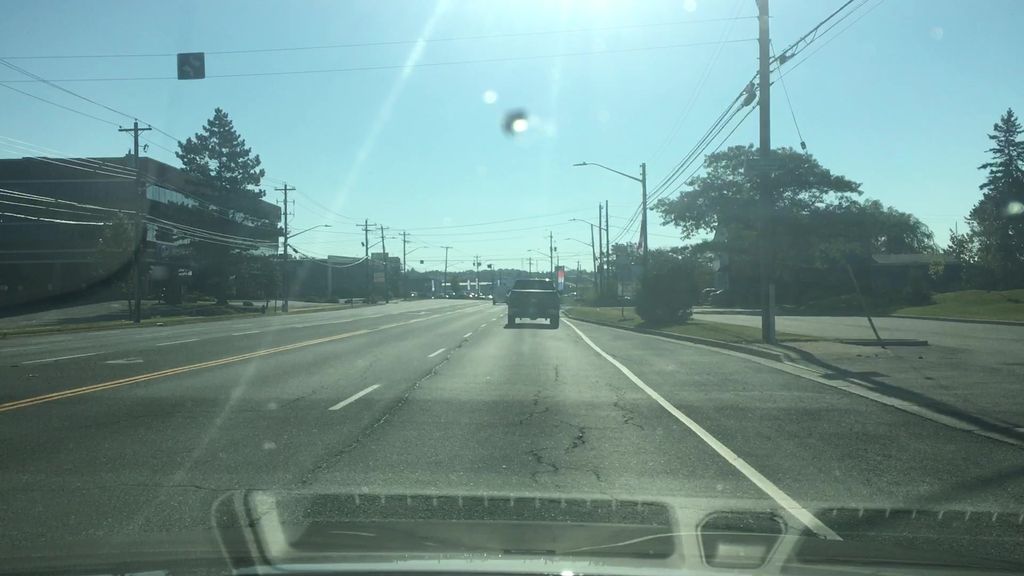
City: halifax